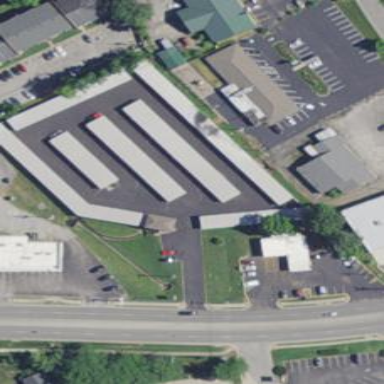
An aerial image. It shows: Building that serves as storage rental shop.